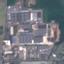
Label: Industrial